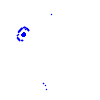
Particle: kaon